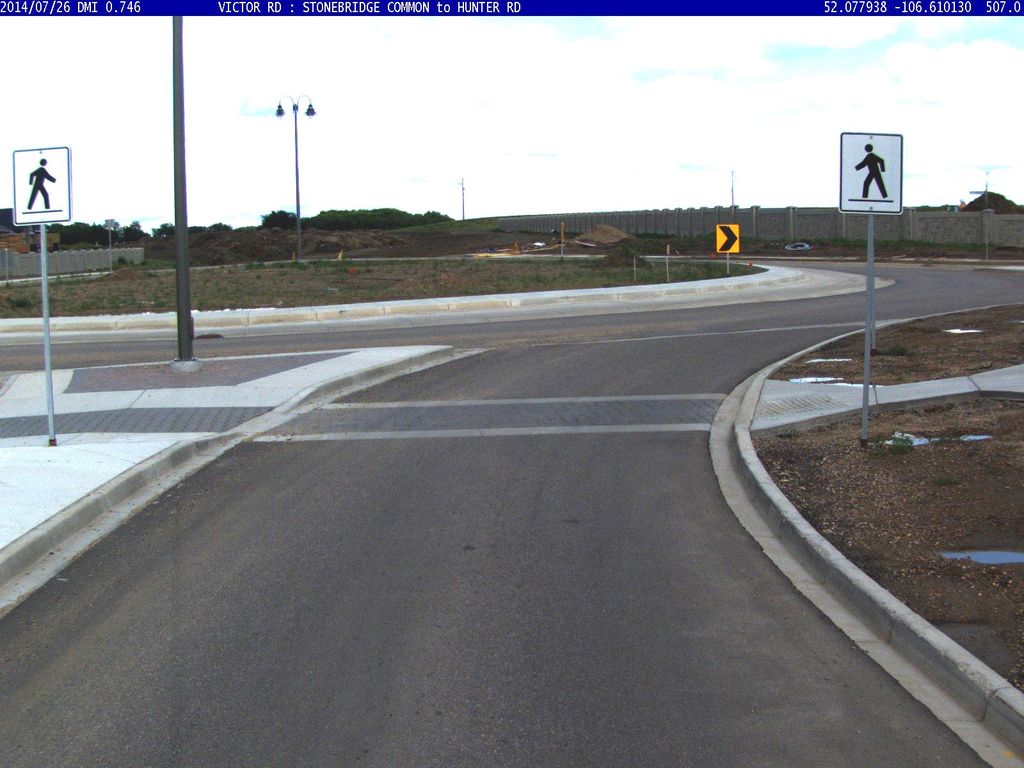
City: saskatoon